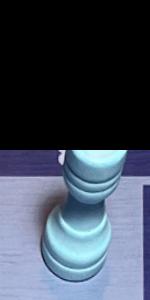
Label: Rook_White